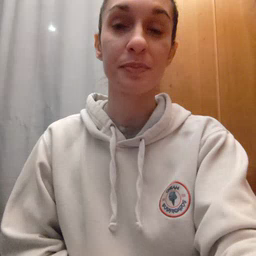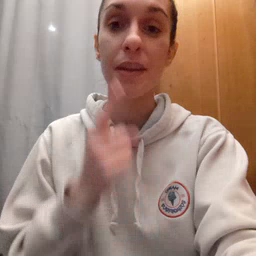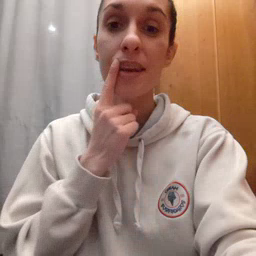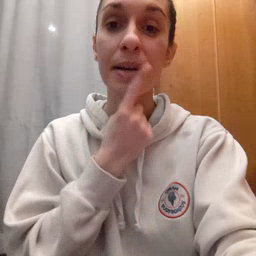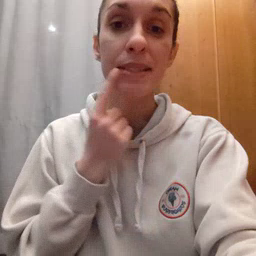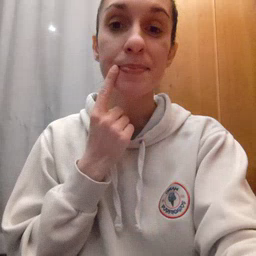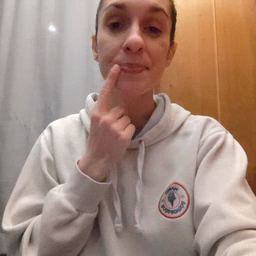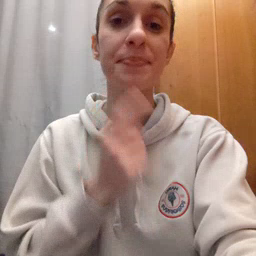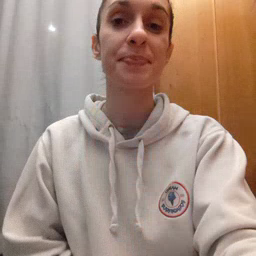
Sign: lips